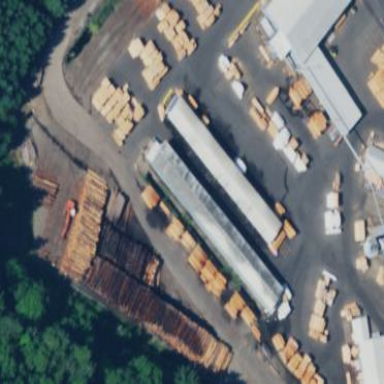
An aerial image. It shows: Building used as sawmill.